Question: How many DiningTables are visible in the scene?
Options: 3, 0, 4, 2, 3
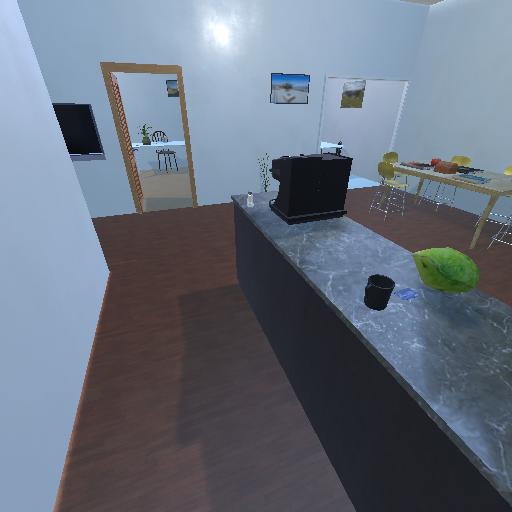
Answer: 3